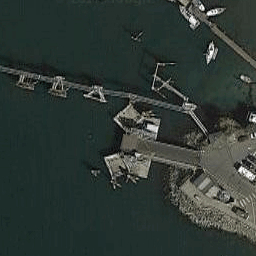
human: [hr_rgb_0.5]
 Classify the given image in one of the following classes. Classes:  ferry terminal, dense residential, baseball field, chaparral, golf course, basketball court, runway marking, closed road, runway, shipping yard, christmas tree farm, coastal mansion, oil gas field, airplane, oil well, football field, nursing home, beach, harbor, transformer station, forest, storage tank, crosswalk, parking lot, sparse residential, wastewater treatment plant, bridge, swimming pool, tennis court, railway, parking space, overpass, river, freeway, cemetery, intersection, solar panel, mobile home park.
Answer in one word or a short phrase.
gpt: ferry terminal